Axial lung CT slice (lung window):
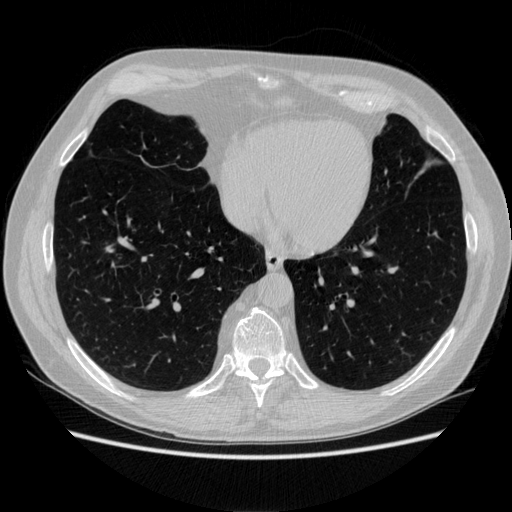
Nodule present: no